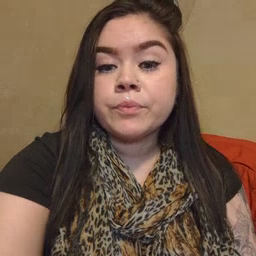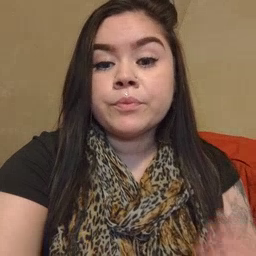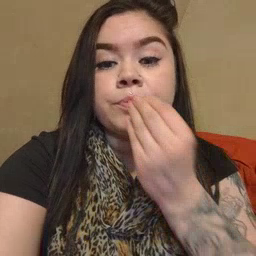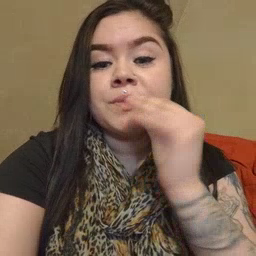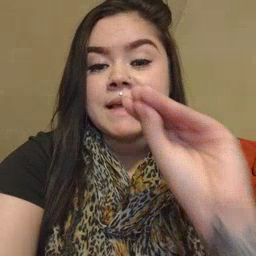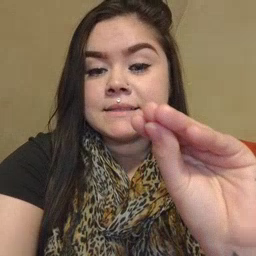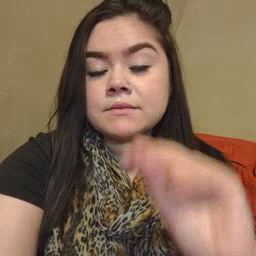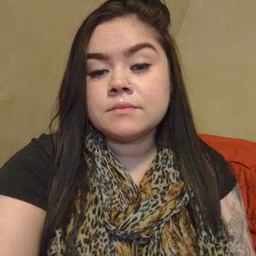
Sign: kiss